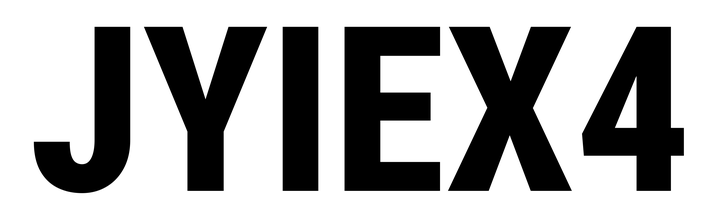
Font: Roboto_Condensed_ExtraBold